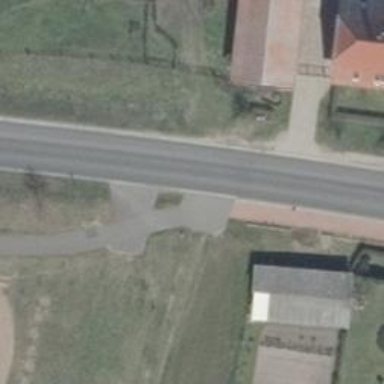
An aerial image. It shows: Secondary road with asphalt surface.